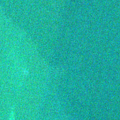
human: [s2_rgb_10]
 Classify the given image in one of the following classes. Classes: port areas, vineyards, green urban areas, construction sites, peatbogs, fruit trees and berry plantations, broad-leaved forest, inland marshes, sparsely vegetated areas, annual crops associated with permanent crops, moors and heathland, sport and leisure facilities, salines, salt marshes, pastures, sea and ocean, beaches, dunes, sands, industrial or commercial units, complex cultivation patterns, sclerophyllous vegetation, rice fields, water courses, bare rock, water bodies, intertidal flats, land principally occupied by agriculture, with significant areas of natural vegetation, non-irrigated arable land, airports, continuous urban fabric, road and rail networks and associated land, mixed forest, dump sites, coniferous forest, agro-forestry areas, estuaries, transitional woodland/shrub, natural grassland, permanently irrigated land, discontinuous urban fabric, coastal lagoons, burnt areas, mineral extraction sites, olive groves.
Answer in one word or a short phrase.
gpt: sea and ocean